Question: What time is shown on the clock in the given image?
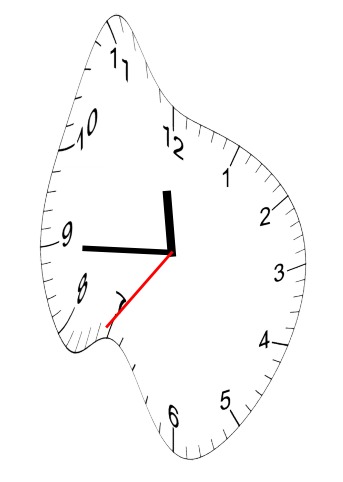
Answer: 11:44:36